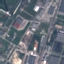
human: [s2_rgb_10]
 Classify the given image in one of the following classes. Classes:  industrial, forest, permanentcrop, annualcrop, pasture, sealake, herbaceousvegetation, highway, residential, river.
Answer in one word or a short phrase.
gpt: Industrial